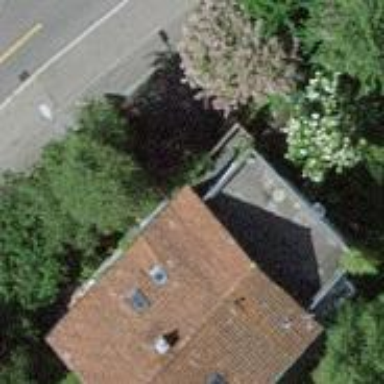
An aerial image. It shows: Simple house.